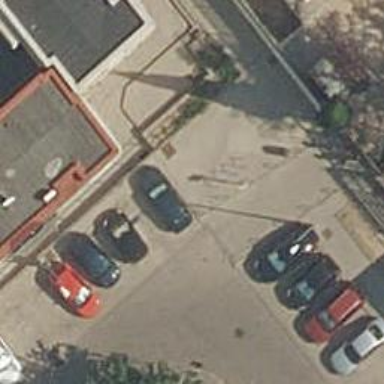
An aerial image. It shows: Bicycle parking area with stands.